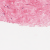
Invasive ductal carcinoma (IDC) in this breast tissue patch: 0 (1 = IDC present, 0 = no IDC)